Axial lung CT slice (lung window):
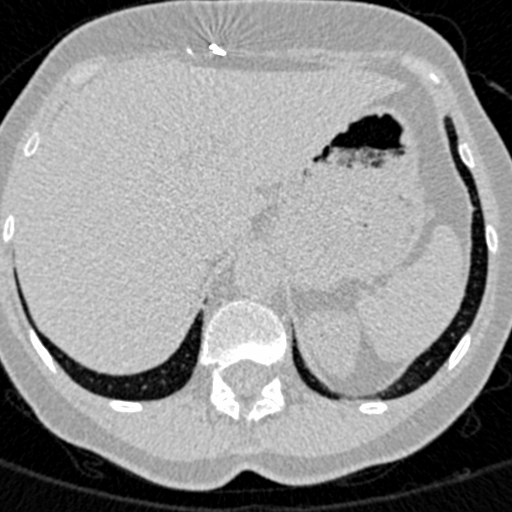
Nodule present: no